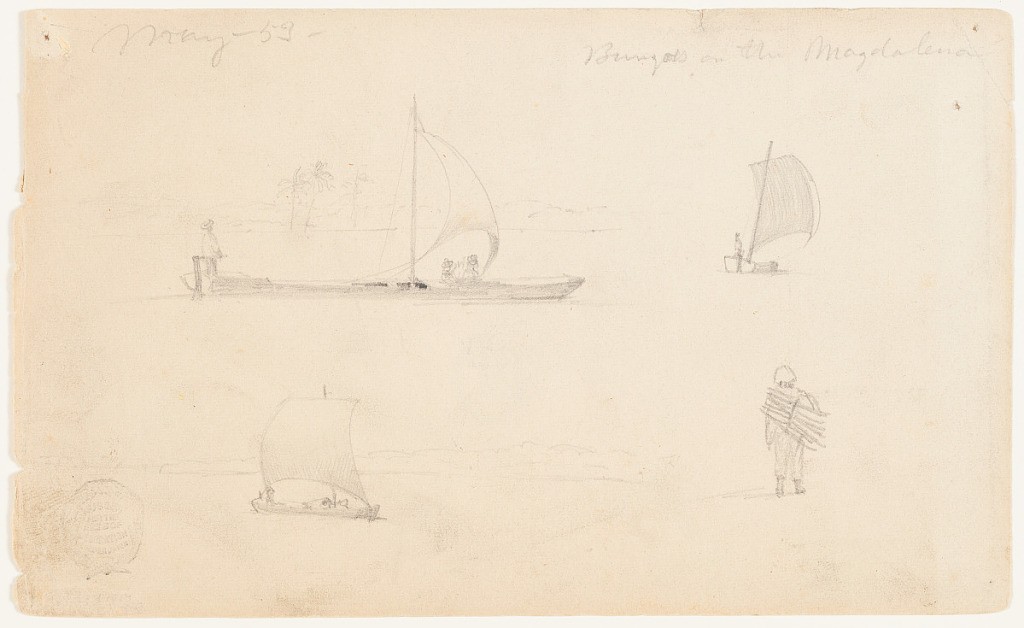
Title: Sketches of Bungoes on the Rio Magdalena, Colombia
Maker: Frederic Edwin Church, American, 1826–1900
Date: May 1853
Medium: Graphite on off-white wove paper
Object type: Drawing
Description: Landscape and figure sketches showing views of bungoes sailing on the Magdalena River in Colombia. The largest drawing, at upper left, shows a bungoe--characterized by its low profile and singular sail--traveling to the right along the Magdalena River. Three individuals wearing hats pilot the boat while the river's rolling shoreline is visible in the background, with three palm trees. At upper right, a single bungoe is viewed obliquely from the rear, with its pilot visibly standing above the motor at the stern. At lower left, a bungoe is shown obliquely in left profile as it travels along the wide Magdalena, with the river's mountainous shore in the background. At lower right, a single figure carrying a bundle of sticks or reeds is sketched from behind.